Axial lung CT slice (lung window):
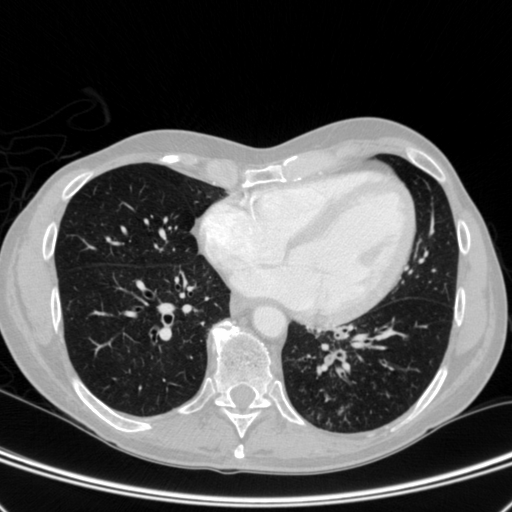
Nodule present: no